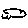
Label: triangle